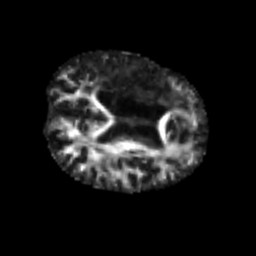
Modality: FA
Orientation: axial
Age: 57
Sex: male
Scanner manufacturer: siemens
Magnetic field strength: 3 T
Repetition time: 4.987 s
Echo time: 0.0792 s